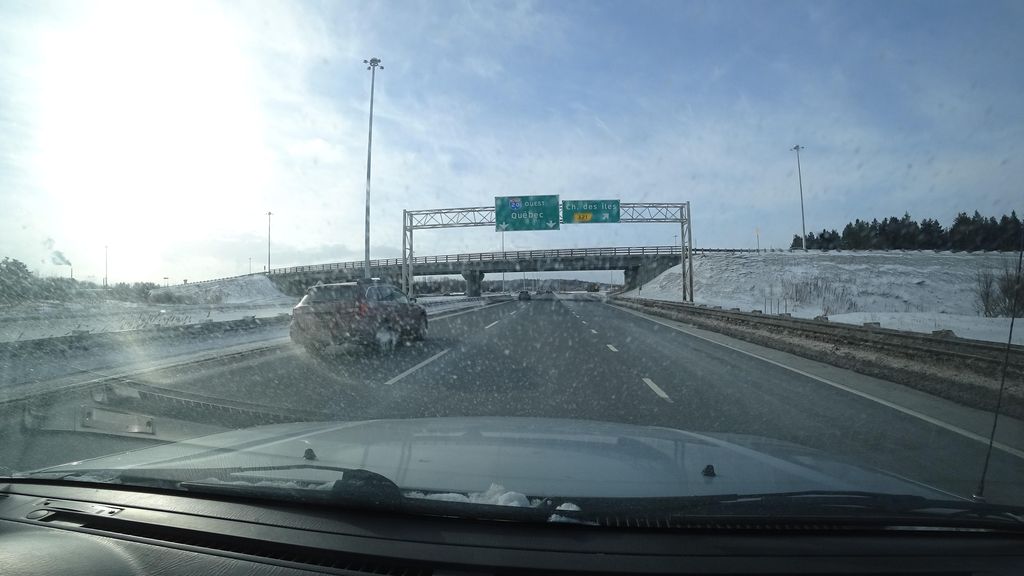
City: quebec_city